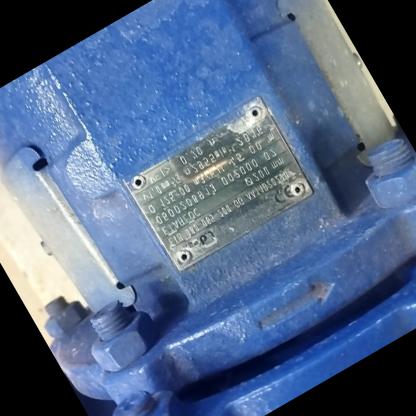
Klasa: tabliczka-znamionowa